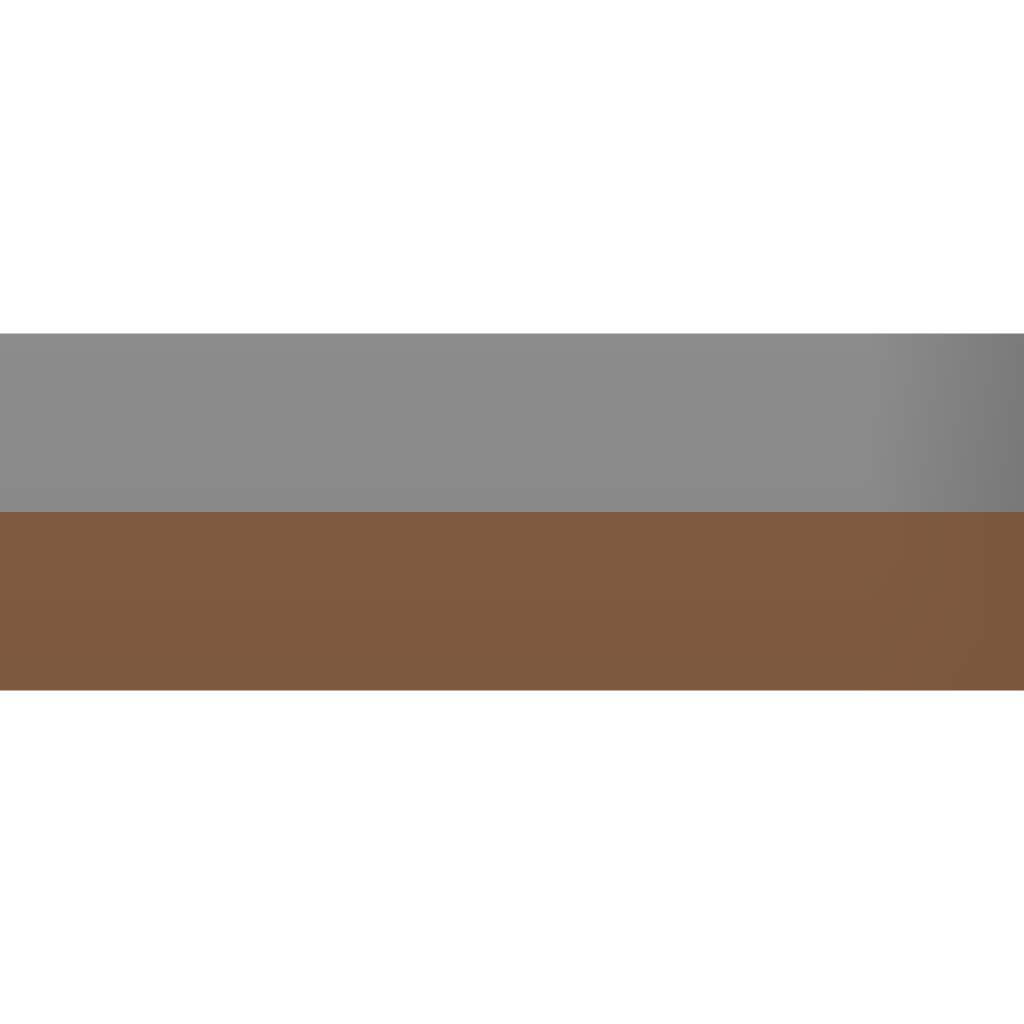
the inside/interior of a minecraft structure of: Big House